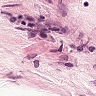
Metastatic tissue present: no